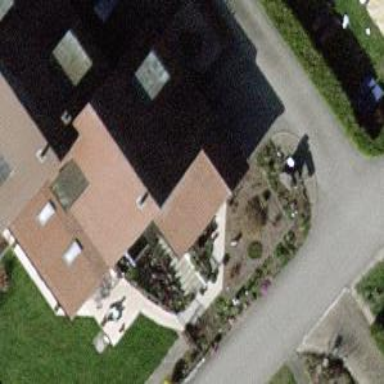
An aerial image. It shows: Carport.